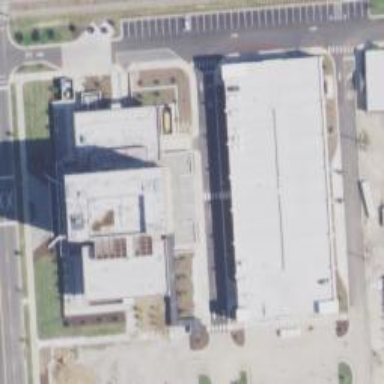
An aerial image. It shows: Public building serving as prison.